Interaction volume radius: 10 \u00c5
Interaction volume height: 10 \u00c5
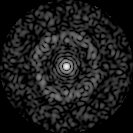
Disorder parameter: 0.8298